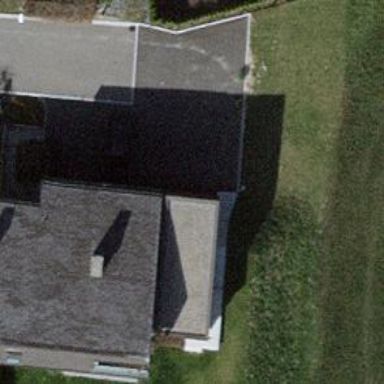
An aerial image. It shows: Terrace building.